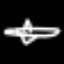
Label: airplane